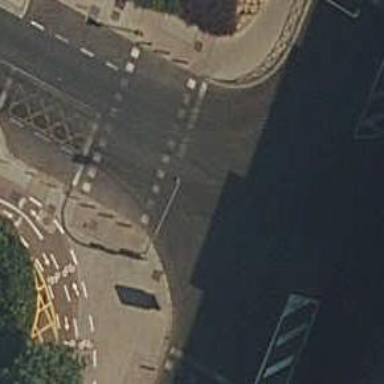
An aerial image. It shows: Traffic signals at road crossing.